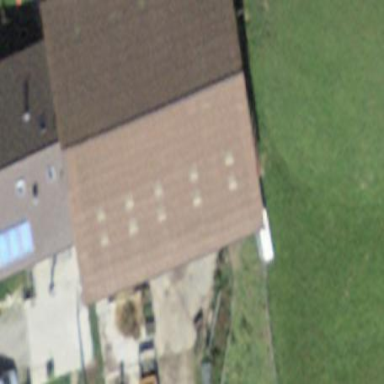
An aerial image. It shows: Rural barn.